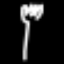
Label: fork